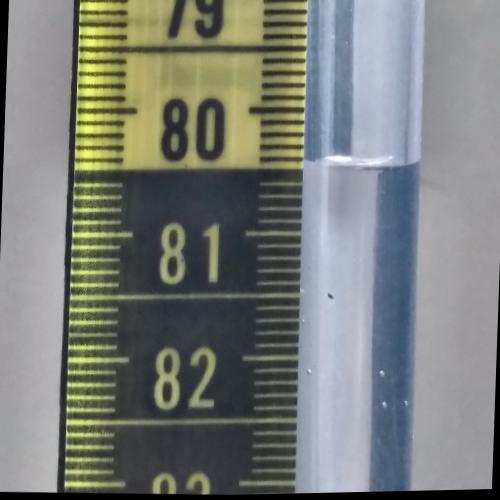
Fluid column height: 80.4 cm